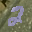
Label: 2